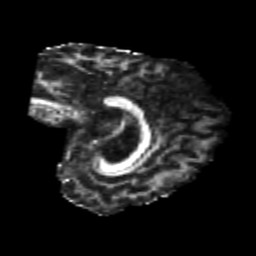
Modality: FA
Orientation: sagittal
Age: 24
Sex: male
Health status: healthy
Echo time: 0.074 s